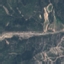
Land use / land cover: HerbaceousVegetation